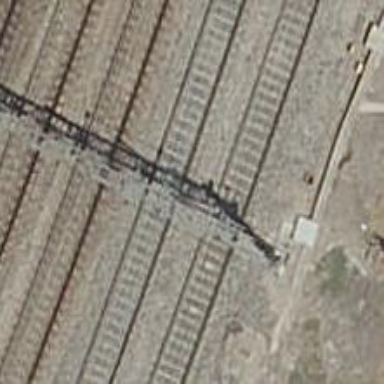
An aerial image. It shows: Electrified railway with contact line running along embankment.